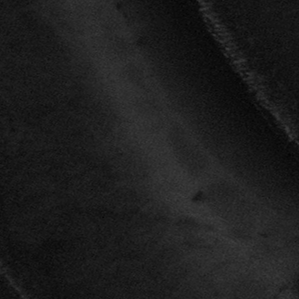
Label: frost